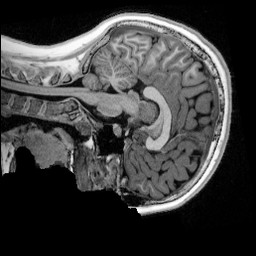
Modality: UNIT1_denoised
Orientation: sagittal
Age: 11
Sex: female
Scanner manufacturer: siemens
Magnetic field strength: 3 T
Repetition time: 4 s
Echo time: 0.00303 s